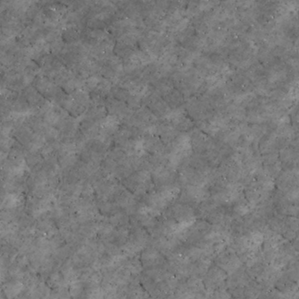
Label: non_frost